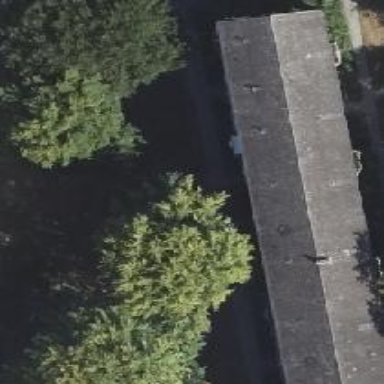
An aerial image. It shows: Gabled roof on building that houses apartments.